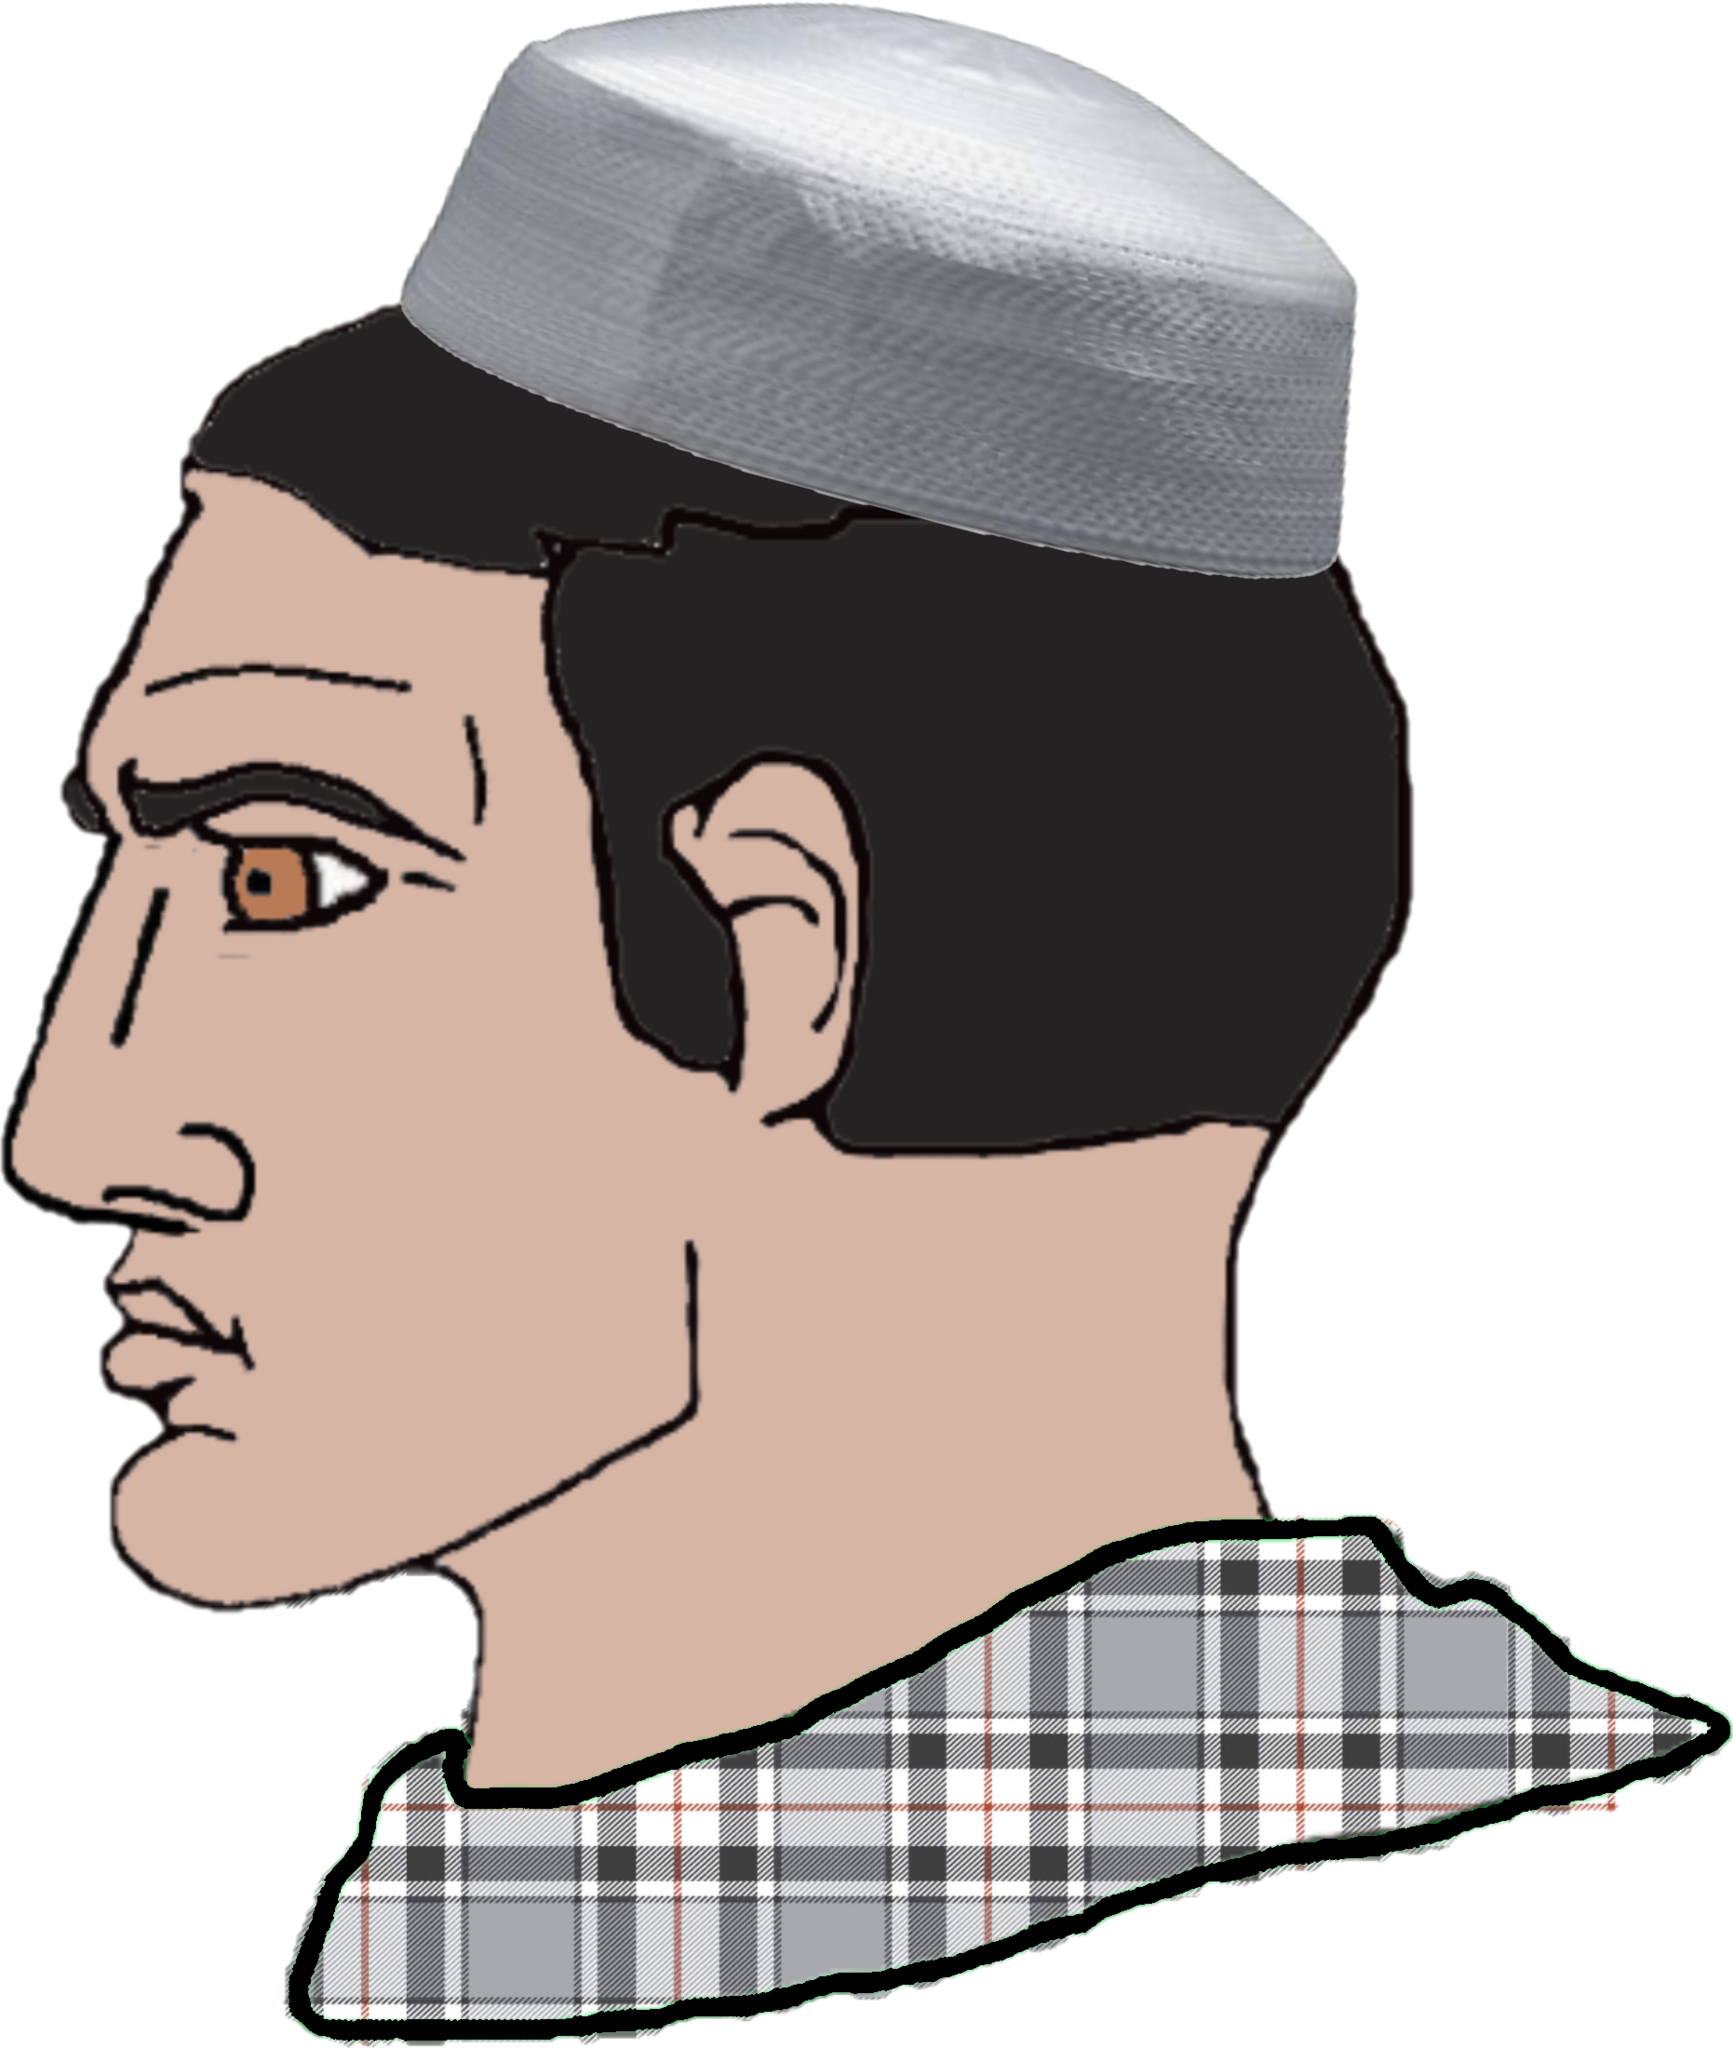
Label: 4_Yes_Chad